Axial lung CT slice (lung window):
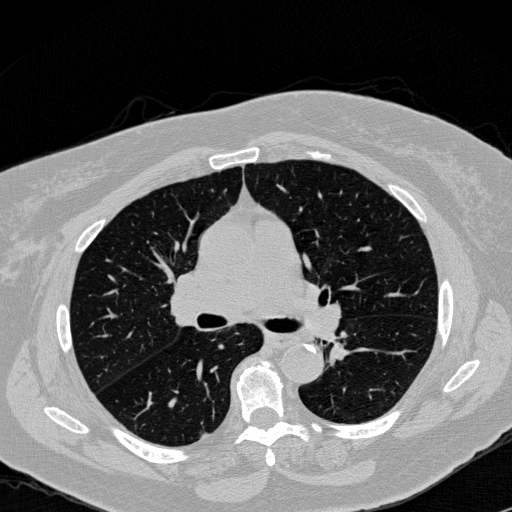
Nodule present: no